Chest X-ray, PA view. Patient: 66 years old, sex M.
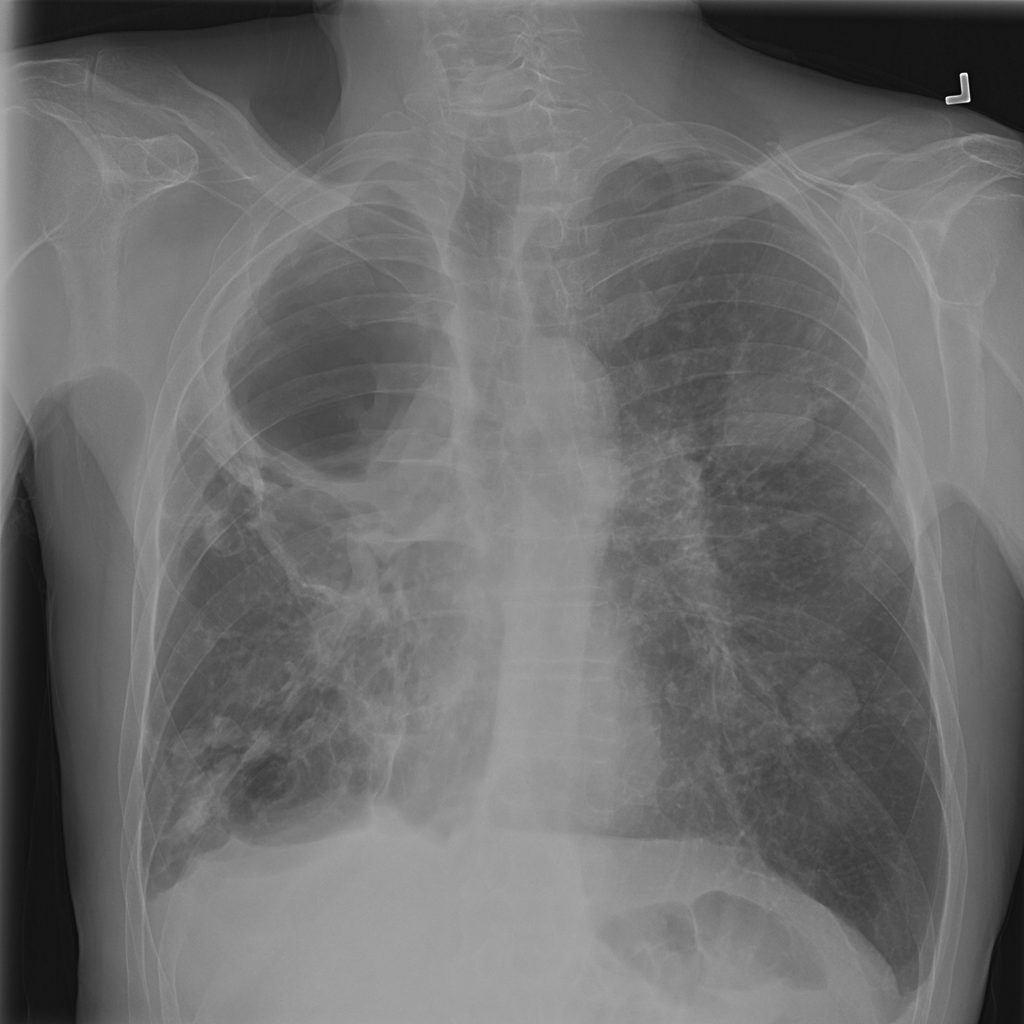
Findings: No Finding